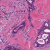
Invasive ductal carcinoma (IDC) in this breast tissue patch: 1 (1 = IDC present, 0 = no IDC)